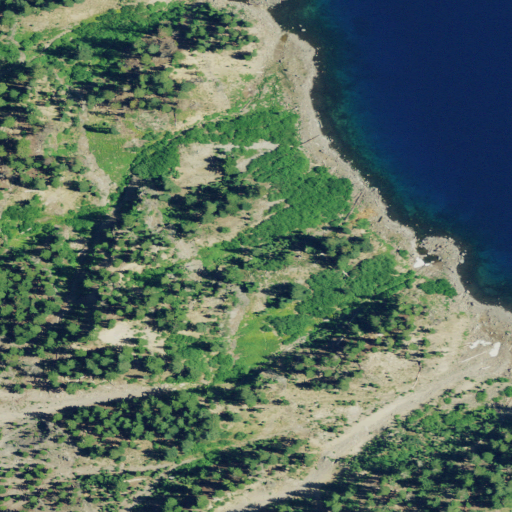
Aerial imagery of cape in Oregon named Discovery Point containing evergreen forest, shrub, and open water